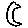
Label: moon